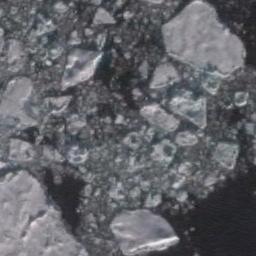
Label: sea_ice